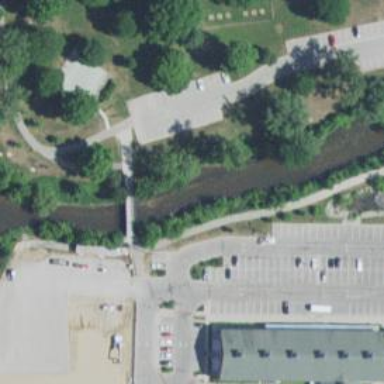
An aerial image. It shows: Path on bridge.